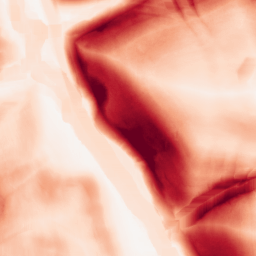
Category: morphological
Decomposition family: morphological_gradient
Decomposition parameters: size: 15
shape: square
Upsampling method: lanczos
Upsampling parameters: scale: 4
Upsampling scale: 4